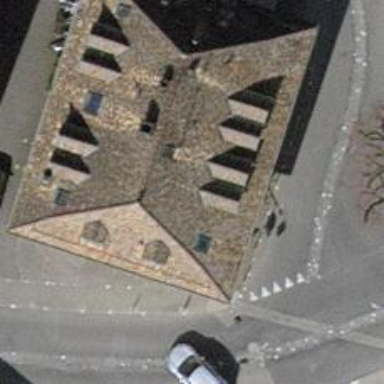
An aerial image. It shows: Restaurant.